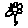
Label: flower